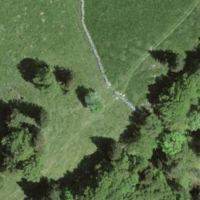
EUNIS habitat code: 41
Species observed at this site:
Buteo buteo
Falco tinnunculus